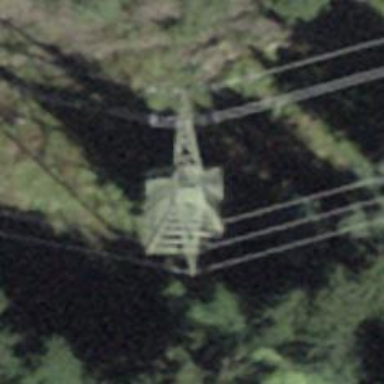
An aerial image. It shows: Lattice structure tower used for power transmission.